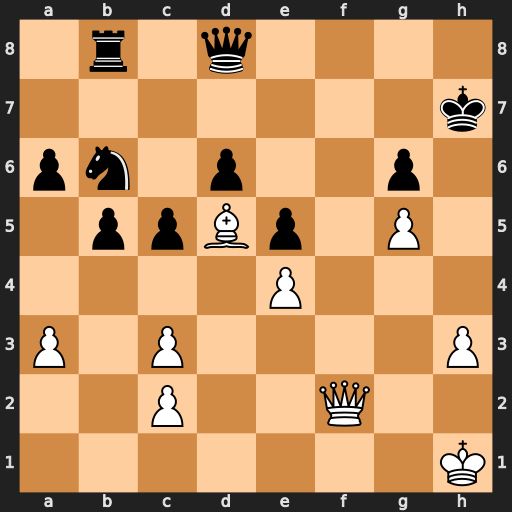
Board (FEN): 1r1q4/7k/pn1p2p1/1ppBp1P1/4P3/P1P4P/2P2Q2/7K
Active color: w
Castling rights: -
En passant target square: -
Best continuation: Qh4+ Kg7 Qh6#